Question: I am trying to create a very basic image gallery that will contains three images and user will be able to slide over and view the images.
My solution is working using 'UIColor'
'''
NSArray *colors = [NSArray arrayWithObjects:[UIColor blueColor], [UIColor redColor], [UIColor greenColor], nil];
for (int i = 0; i < colors.count; i++) {
CGRect frame;
frame.origin.x = 320 * i;
frame.origin.y = 0;
frame.size = CGSizeMake(320, 208);
UIView *subview = [[UIView alloc] initWithFrame:frame];
subview.backgroundColor = [colors objectAtIndex:i];
[self.slideshow addSubview:subview];
}
self.slideshow.contentSize = CGSizeMake(320 * [colors count], 208);
'''
But images do not displayed with similar solution
'''
NSArray *images = [NSArray arrayWithObjects:[UIImage imageWithContentsOfFile:@"pic_1_3a.jpg"], [UIImage imageWithContentsOfFile:@"pic_1_3b.jpg"], [UIImage imageWithContentsOfFile:@"pic_1_3c.jpg"], nil];
for (int i = 0; i < images.count; i++) {
CGRect frame;
frame.origin.x = 320 * i;
frame.origin.y = 0;
frame.size = CGSizeMake(320, 208);
UIImageView *subview = [[UIImageView alloc] initWithFrame:frame];
subview.image = [images objectAtIndex:i];
[self.slideshow addSubview:subview];
}
self.slideshow.contentSize = CGSizeMake(320 * [images count], 208);
'''
Any idea? The 'UIScrollView' exists inside a 'UIView'.

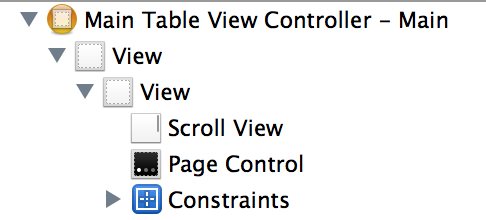
Answer: Try and change
'''
NSArray *images = [NSArray arrayWithObjects:[UIImage imageWithContentsOfFile:@"pic_1_3a.jpg"], [UIImage imageWithContentsOfFile:@"pic_1_3b.jpg"], [UIImage imageWithContentsOfFile:@"pic_1_3c.jpg"], nil];
'''
to
'''
NSArray *images = [NSArray arrayWithObjects:[UIImage imageNamed:@"pic_1_3a.jpg"], [UIImage imageNamed:@"pic_1_3b.jpg"], [UIImage imageNamed:@"pic_1_3c.jpg"], nil];
'''